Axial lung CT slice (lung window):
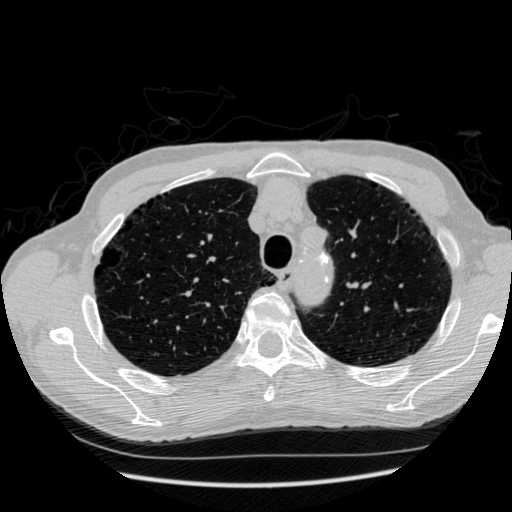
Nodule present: no